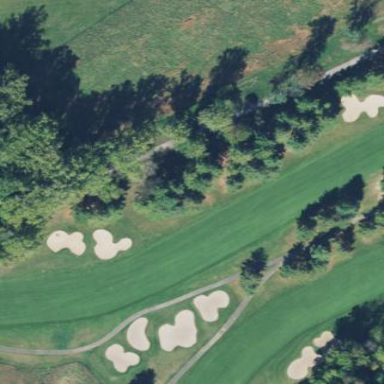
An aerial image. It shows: Golf fairway surrounded by grass.